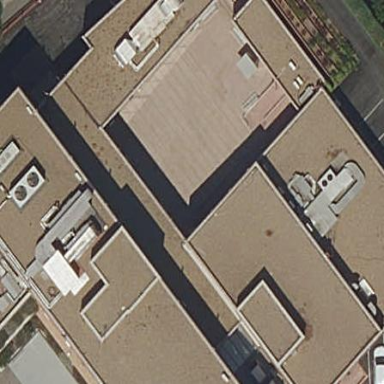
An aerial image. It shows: Public building.